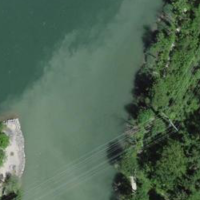
EUNIS habitat code: 15
Species observed at this site:
Prunus padus